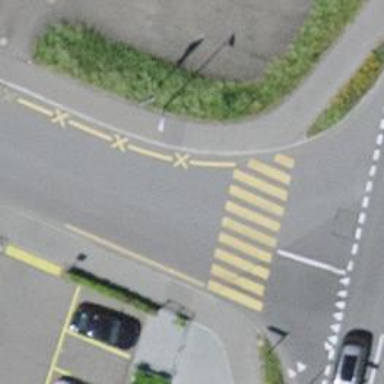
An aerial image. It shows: Uncontrolled zebra crossing on the road.